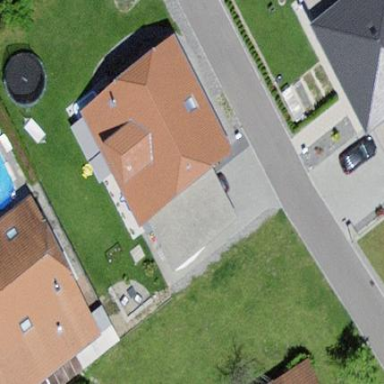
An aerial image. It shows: Building with half-hipped roof made of roof tiles.